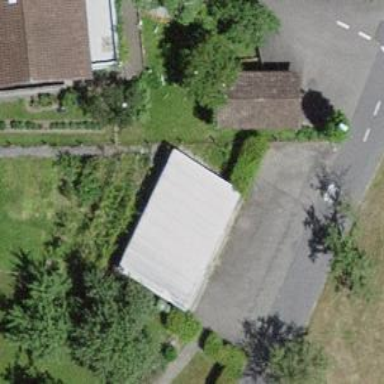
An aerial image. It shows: Garage building.